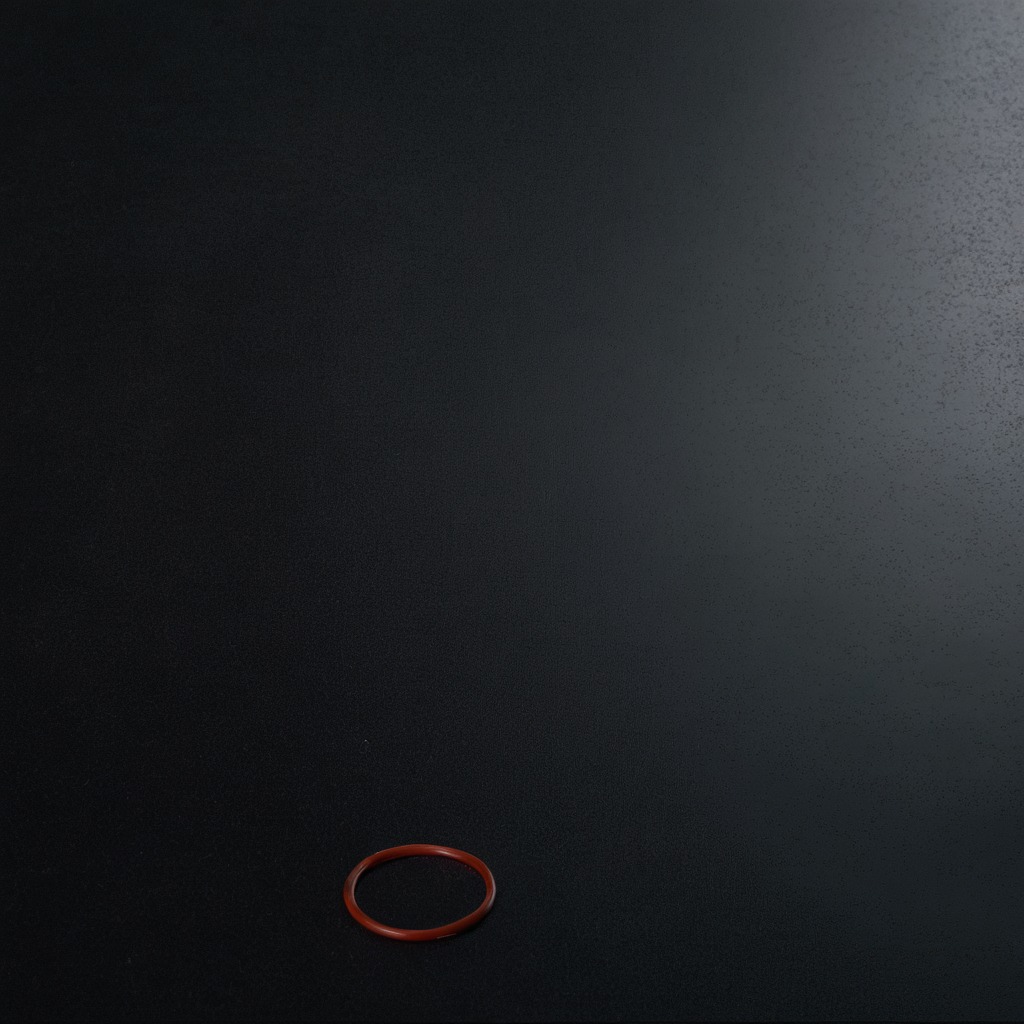
A rubber O-ring is lying on the granite tabletop.